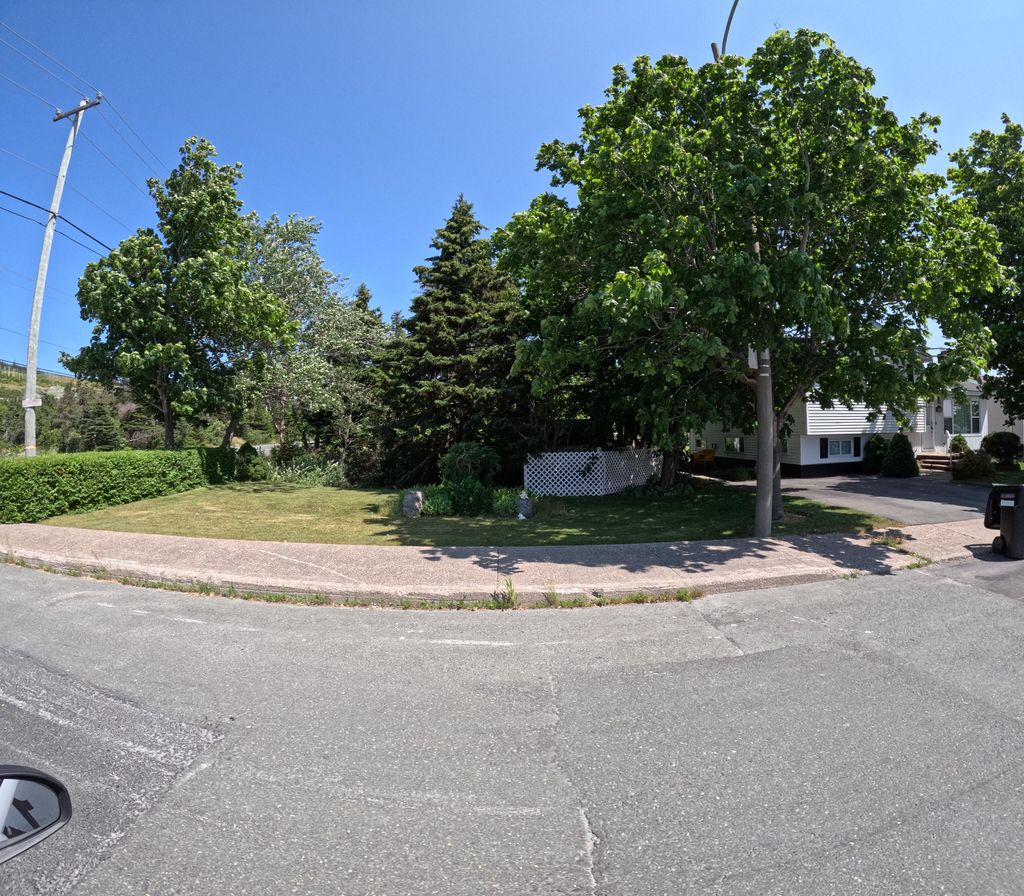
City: st_johns